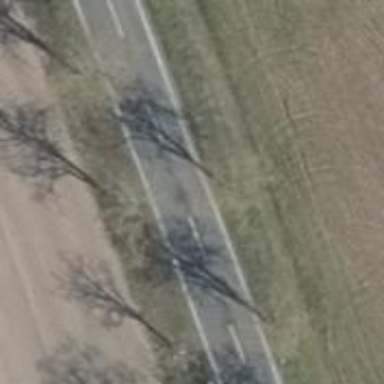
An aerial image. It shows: Avenue of deciduous broadleaved trees.